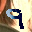
Label: 9